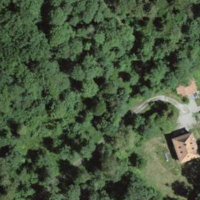
EUNIS habitat code: 41
Species observed at this site:
Cornus sanguinea
Mercurialis perennis